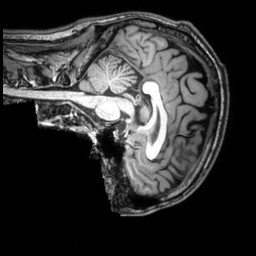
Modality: T1w
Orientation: sagittal
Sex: male
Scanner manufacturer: philips
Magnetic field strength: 3 T
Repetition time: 0.008167 s
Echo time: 0.00373 s